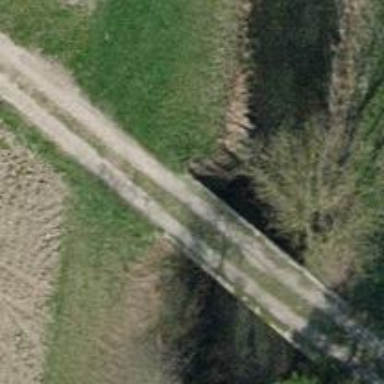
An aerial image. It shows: Track road with bridge.